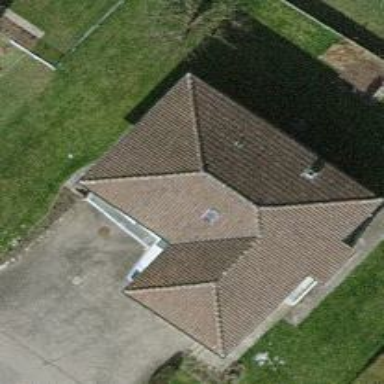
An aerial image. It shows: View of roof with edges.